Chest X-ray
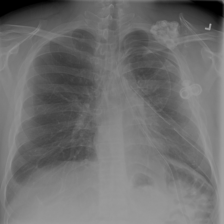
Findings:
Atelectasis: negative
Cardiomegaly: negative
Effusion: negative
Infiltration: negative
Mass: positive
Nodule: negative
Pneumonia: negative
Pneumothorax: positive
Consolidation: negative
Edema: negative
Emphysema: negative
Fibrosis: negative
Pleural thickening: negative
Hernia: negative